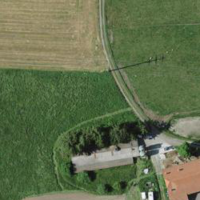
EUNIS habitat code: 52
Species observed at this site:
Milvus milvus
Pandion haliaetus
Buteo buteo
Falco tinnunculus
Sturnus vulgaris